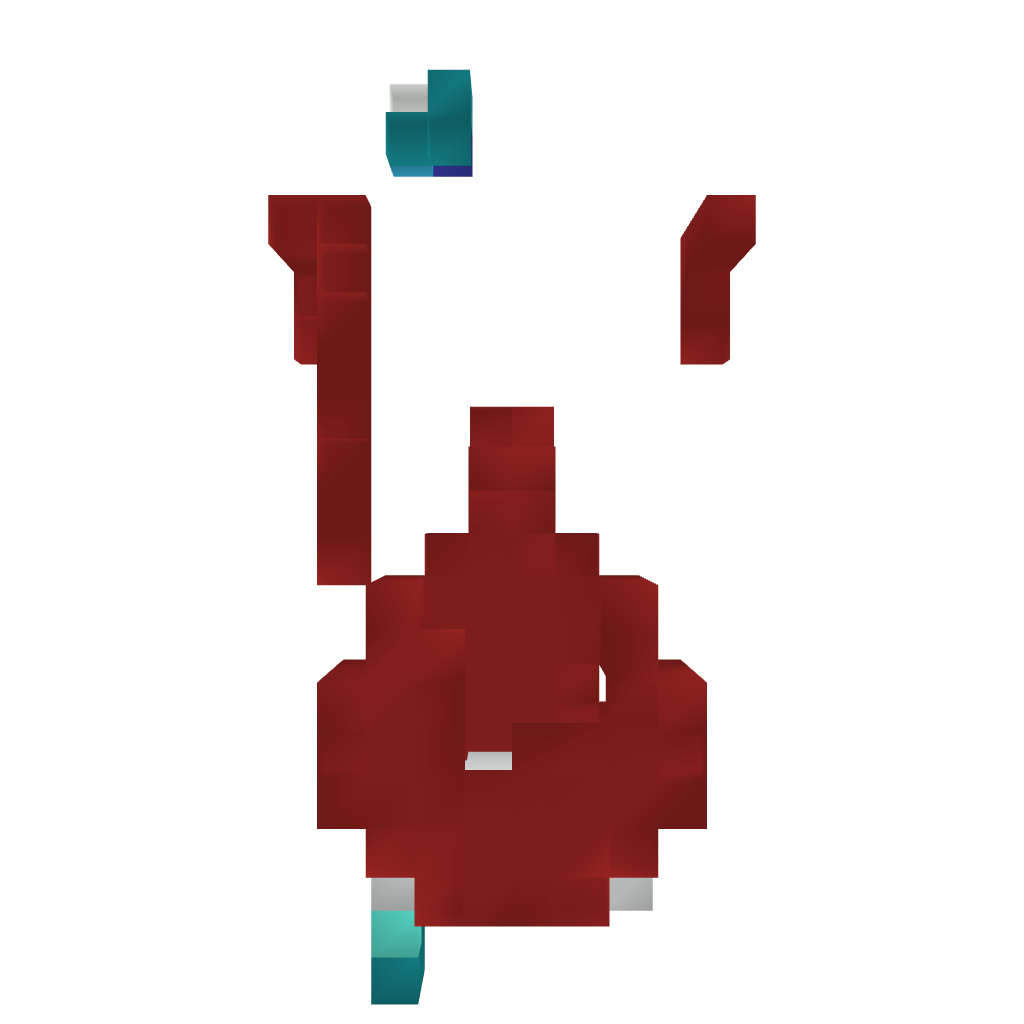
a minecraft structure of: Pamela Statue